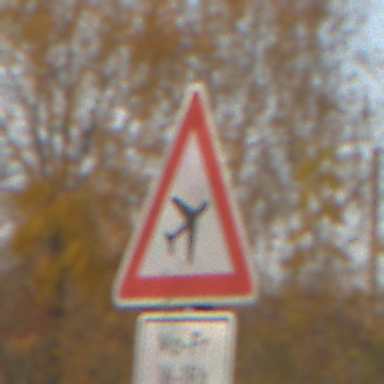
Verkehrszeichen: FlugbetriebLinks
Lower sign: ZeitangabenMitBeschraenkungAufWochentage2
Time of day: SunriseSunset
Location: Roofed (Suburban)
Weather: Clear
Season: NotSpecified
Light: Natural